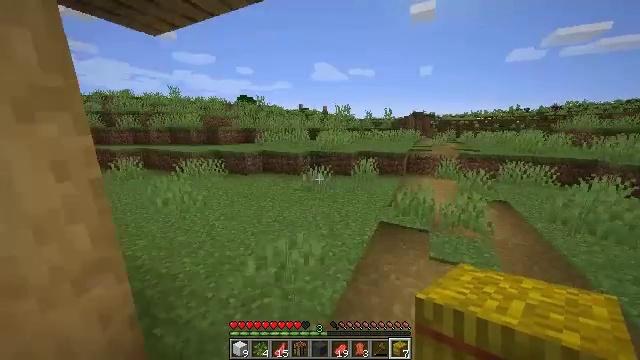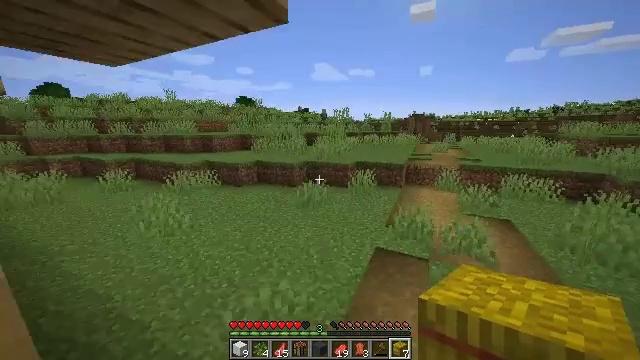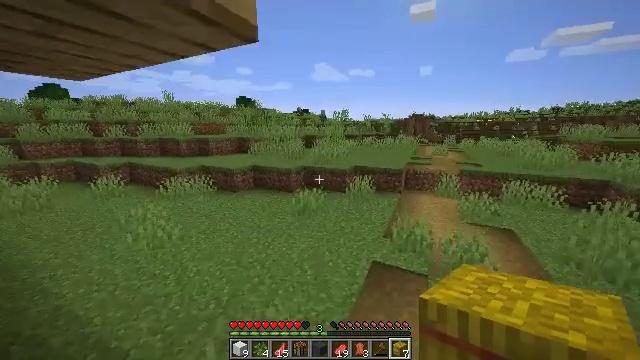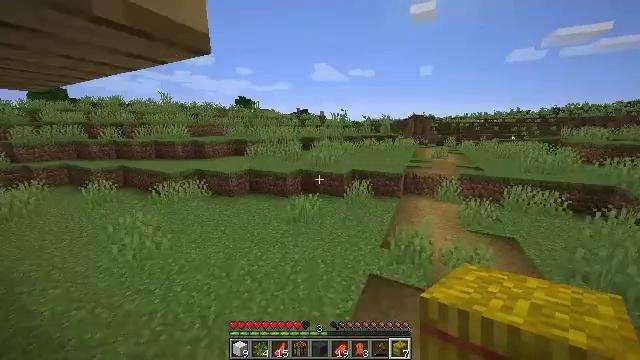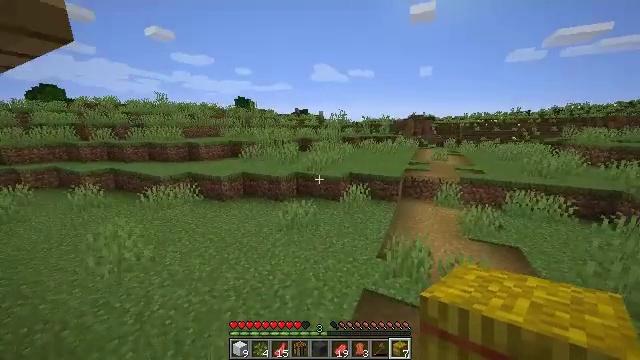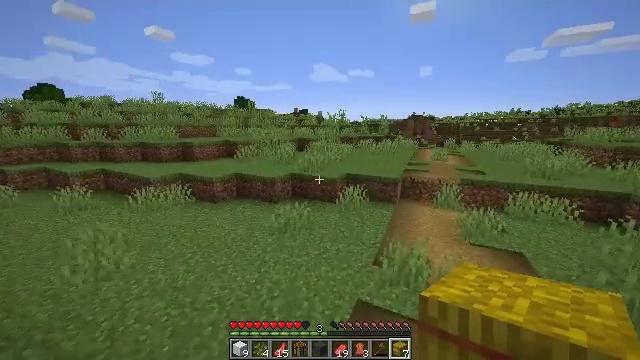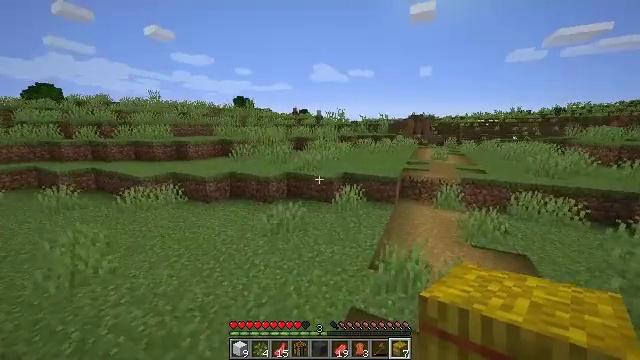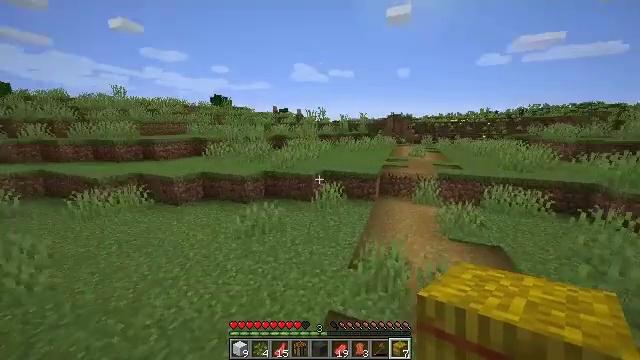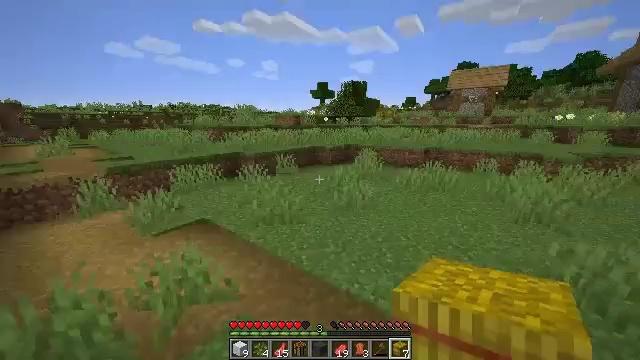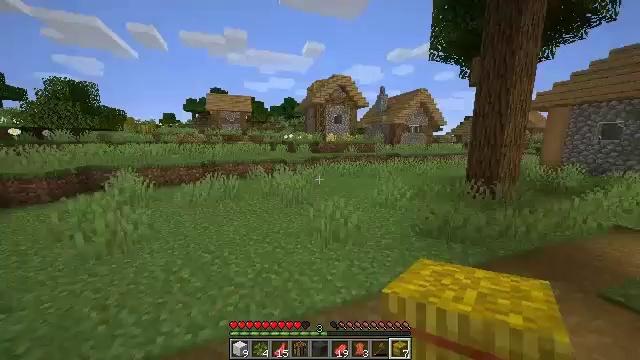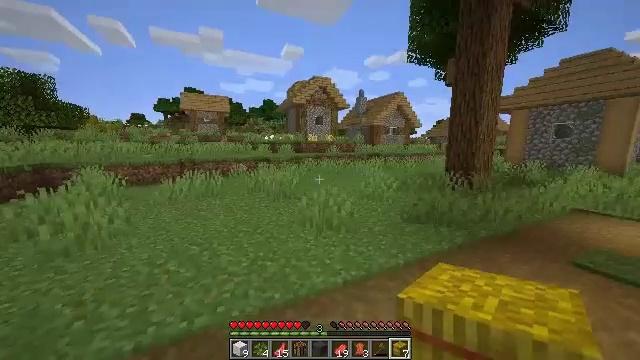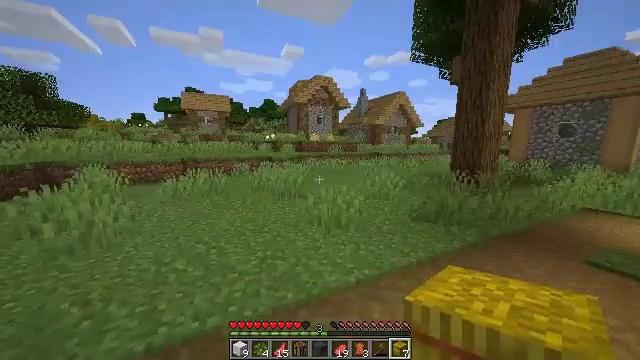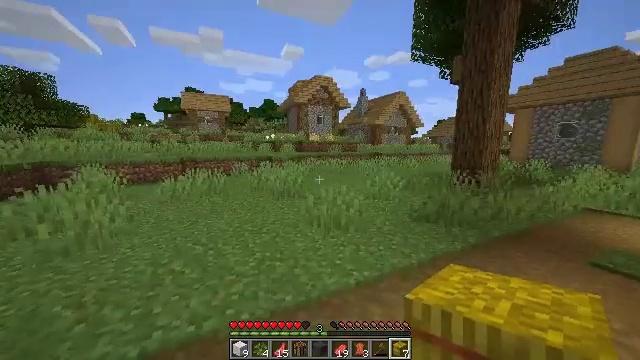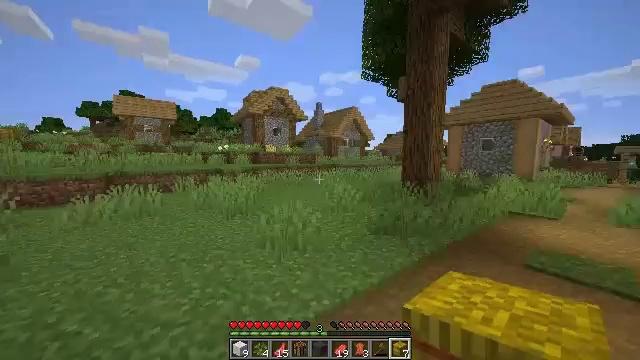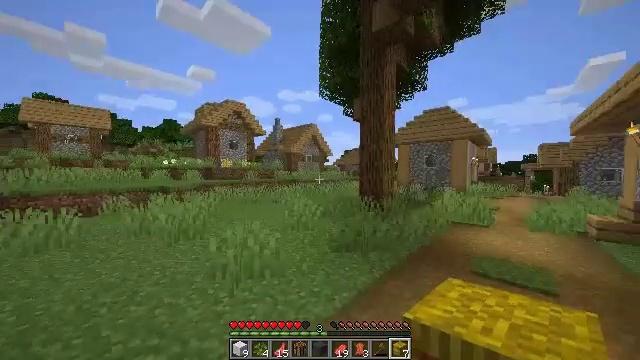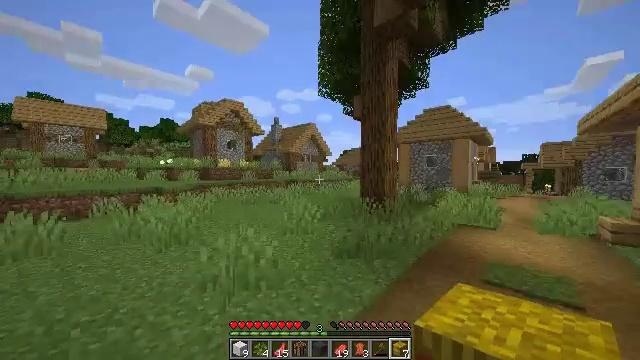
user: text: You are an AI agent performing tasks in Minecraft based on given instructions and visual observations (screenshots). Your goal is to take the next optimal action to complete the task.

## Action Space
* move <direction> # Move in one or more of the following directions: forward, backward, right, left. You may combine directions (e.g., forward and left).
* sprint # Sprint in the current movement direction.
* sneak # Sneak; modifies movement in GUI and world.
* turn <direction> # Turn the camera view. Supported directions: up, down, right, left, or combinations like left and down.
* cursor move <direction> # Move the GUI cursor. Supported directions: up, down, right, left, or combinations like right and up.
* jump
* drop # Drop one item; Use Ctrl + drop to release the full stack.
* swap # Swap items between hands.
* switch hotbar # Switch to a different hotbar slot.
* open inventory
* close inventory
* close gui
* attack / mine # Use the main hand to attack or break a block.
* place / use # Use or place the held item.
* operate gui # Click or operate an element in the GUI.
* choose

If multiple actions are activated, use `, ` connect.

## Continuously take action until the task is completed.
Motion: motion action
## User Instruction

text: Mine the blast furnace.
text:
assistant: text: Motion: move forward and move right, jump
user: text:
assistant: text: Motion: move forward and move right, jump
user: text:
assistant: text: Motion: move forward and move right, jump
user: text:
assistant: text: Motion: move forward and move right, jump
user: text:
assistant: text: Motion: move forward and move right, jump
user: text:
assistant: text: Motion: move forward and move right, jump
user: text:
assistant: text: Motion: move forward and move right, turn right, jump
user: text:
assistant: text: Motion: move forward and move right, turn right and down
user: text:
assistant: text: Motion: move forward and move right, turn right and up
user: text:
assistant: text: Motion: move forward and move right, turn right
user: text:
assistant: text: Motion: move forward and move right
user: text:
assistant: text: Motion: move forward and move right
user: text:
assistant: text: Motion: move forward, turn right and up
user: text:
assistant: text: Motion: move forward, turn right and up
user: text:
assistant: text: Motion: move forward
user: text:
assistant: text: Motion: move forward, sprint, turn left
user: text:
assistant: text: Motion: move forward, sprint, turn left
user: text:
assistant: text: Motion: move forward, sprint, turn left
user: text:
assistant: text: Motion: move forward, sprint, turn left, jump
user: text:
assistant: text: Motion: move forward, turn left, jump
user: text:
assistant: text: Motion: move forward, jump
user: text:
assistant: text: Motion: move forward, jump
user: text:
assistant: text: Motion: move forward, jump
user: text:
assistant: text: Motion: move forward, jump
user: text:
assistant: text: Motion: move forward, jump
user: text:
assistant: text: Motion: move forward, jump
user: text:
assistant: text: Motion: move forward, jump
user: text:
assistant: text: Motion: move forward, jump
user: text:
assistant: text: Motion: move forward, turn right, jump
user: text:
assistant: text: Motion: move forward, turn right and down, jump